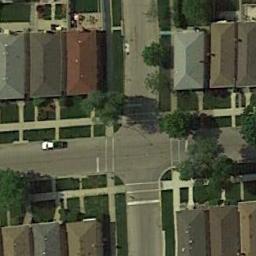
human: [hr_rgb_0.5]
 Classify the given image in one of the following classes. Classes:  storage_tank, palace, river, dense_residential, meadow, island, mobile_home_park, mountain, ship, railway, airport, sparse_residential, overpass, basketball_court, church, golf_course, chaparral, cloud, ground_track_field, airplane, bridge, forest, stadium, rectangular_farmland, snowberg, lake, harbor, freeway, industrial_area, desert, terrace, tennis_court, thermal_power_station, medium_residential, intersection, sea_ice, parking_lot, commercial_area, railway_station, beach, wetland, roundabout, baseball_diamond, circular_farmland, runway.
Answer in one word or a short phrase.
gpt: intersection